Field crop: tomato
Growth stage: 1
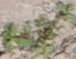
Species: portulaca